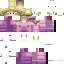
A female human skin with pale skin, wearing blonde long hair dressed in a blue hoodie and red pants, featuring a closed mouth.